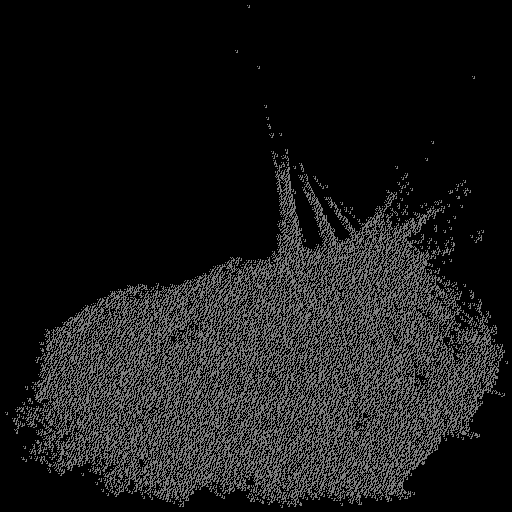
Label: broccoli